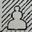
Piece: wP